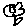
Label: flower